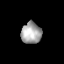
Tissue: prostate
Cell type: T cells
Senescence score: 0.7316
Nuclear area (px): 419
Mean DAPI intensity: 168.635